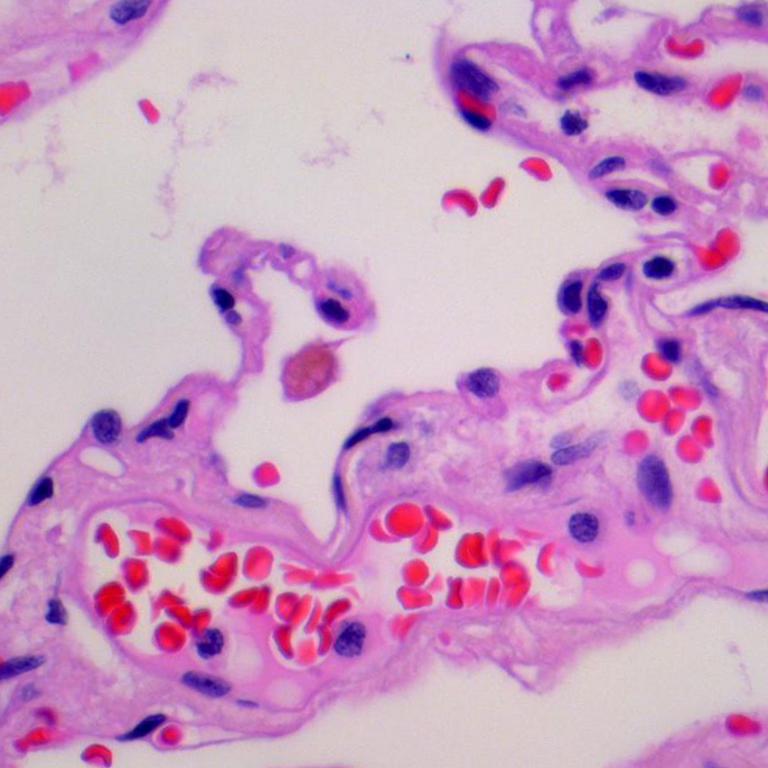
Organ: lung
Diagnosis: benign